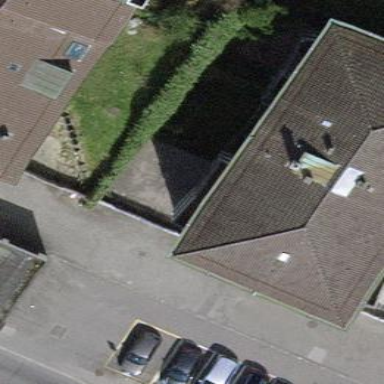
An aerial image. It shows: Group of garages.